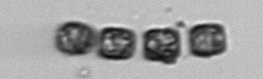
Label: Thalassiosira